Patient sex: F
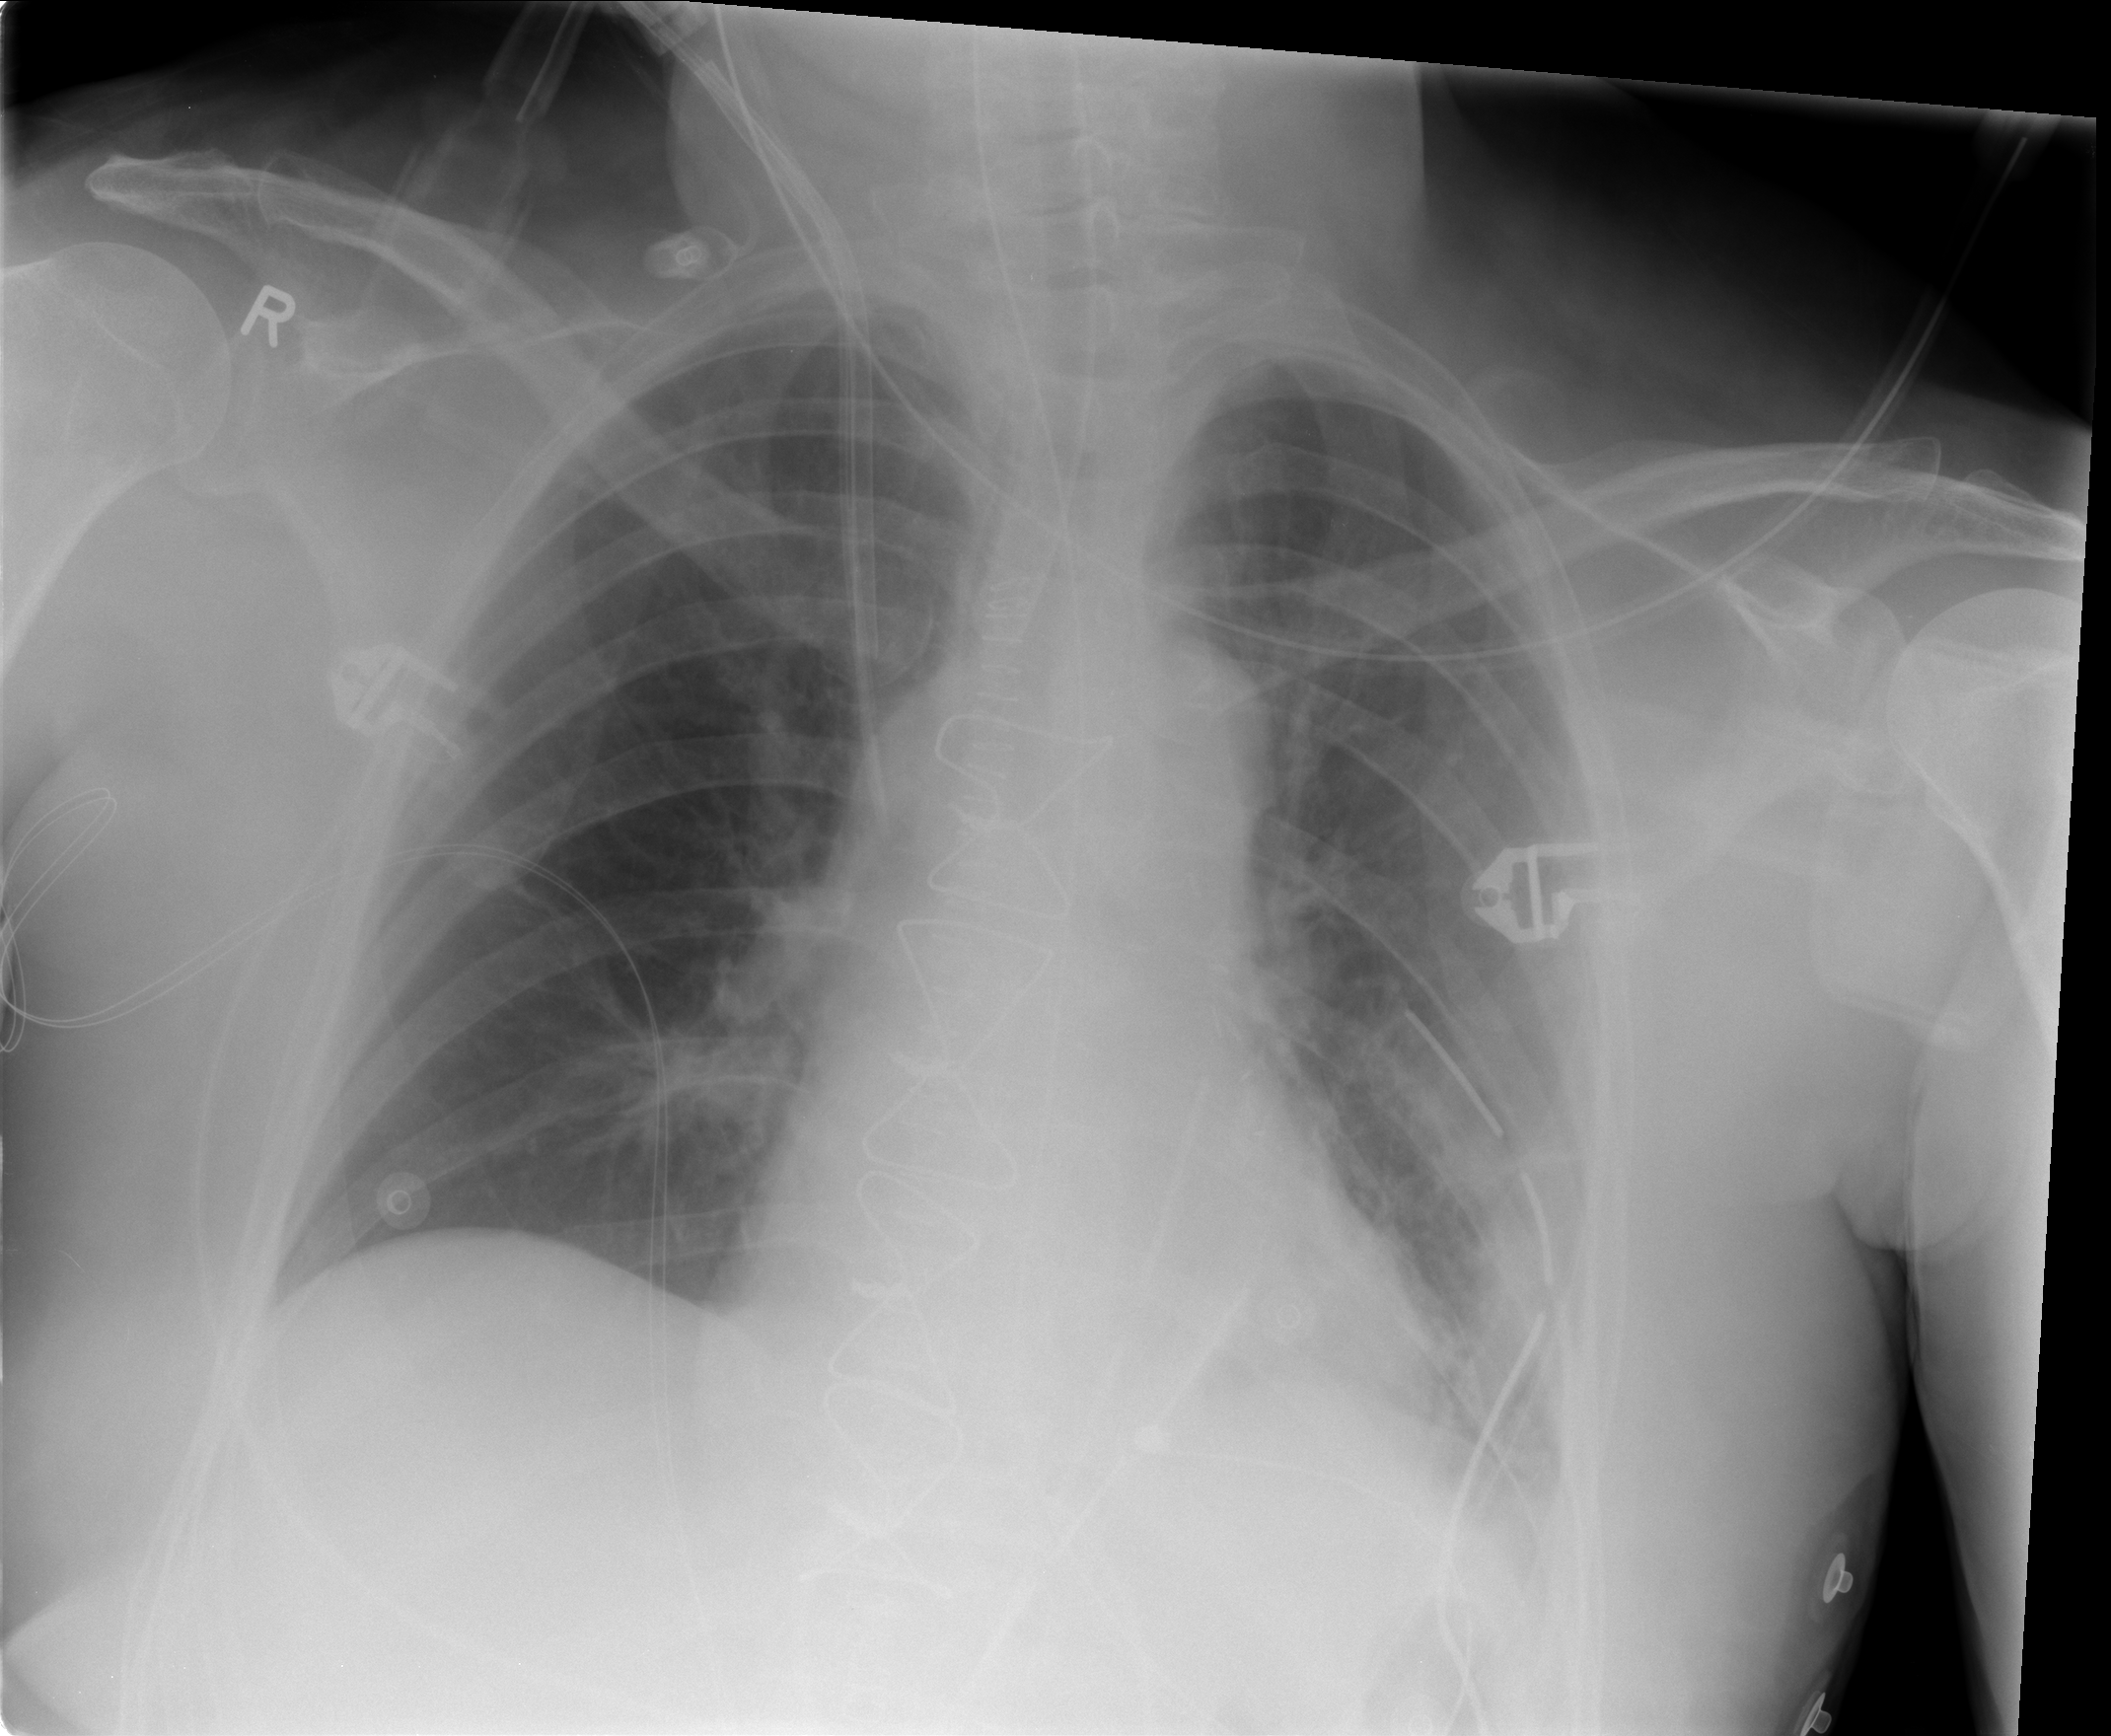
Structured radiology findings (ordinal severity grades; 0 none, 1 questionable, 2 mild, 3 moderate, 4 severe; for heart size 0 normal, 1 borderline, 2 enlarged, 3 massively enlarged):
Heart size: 0
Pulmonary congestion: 0
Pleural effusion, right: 0
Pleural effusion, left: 2
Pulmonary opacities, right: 0
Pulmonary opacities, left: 0
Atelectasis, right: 0
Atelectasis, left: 2